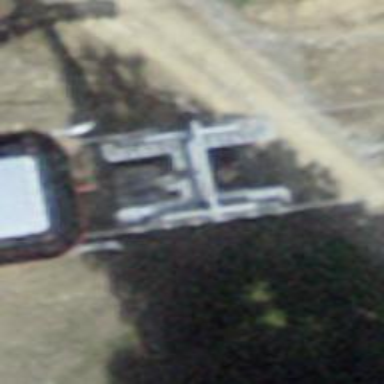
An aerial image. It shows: Pylon used for aerialway.